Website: lowes
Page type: review-order
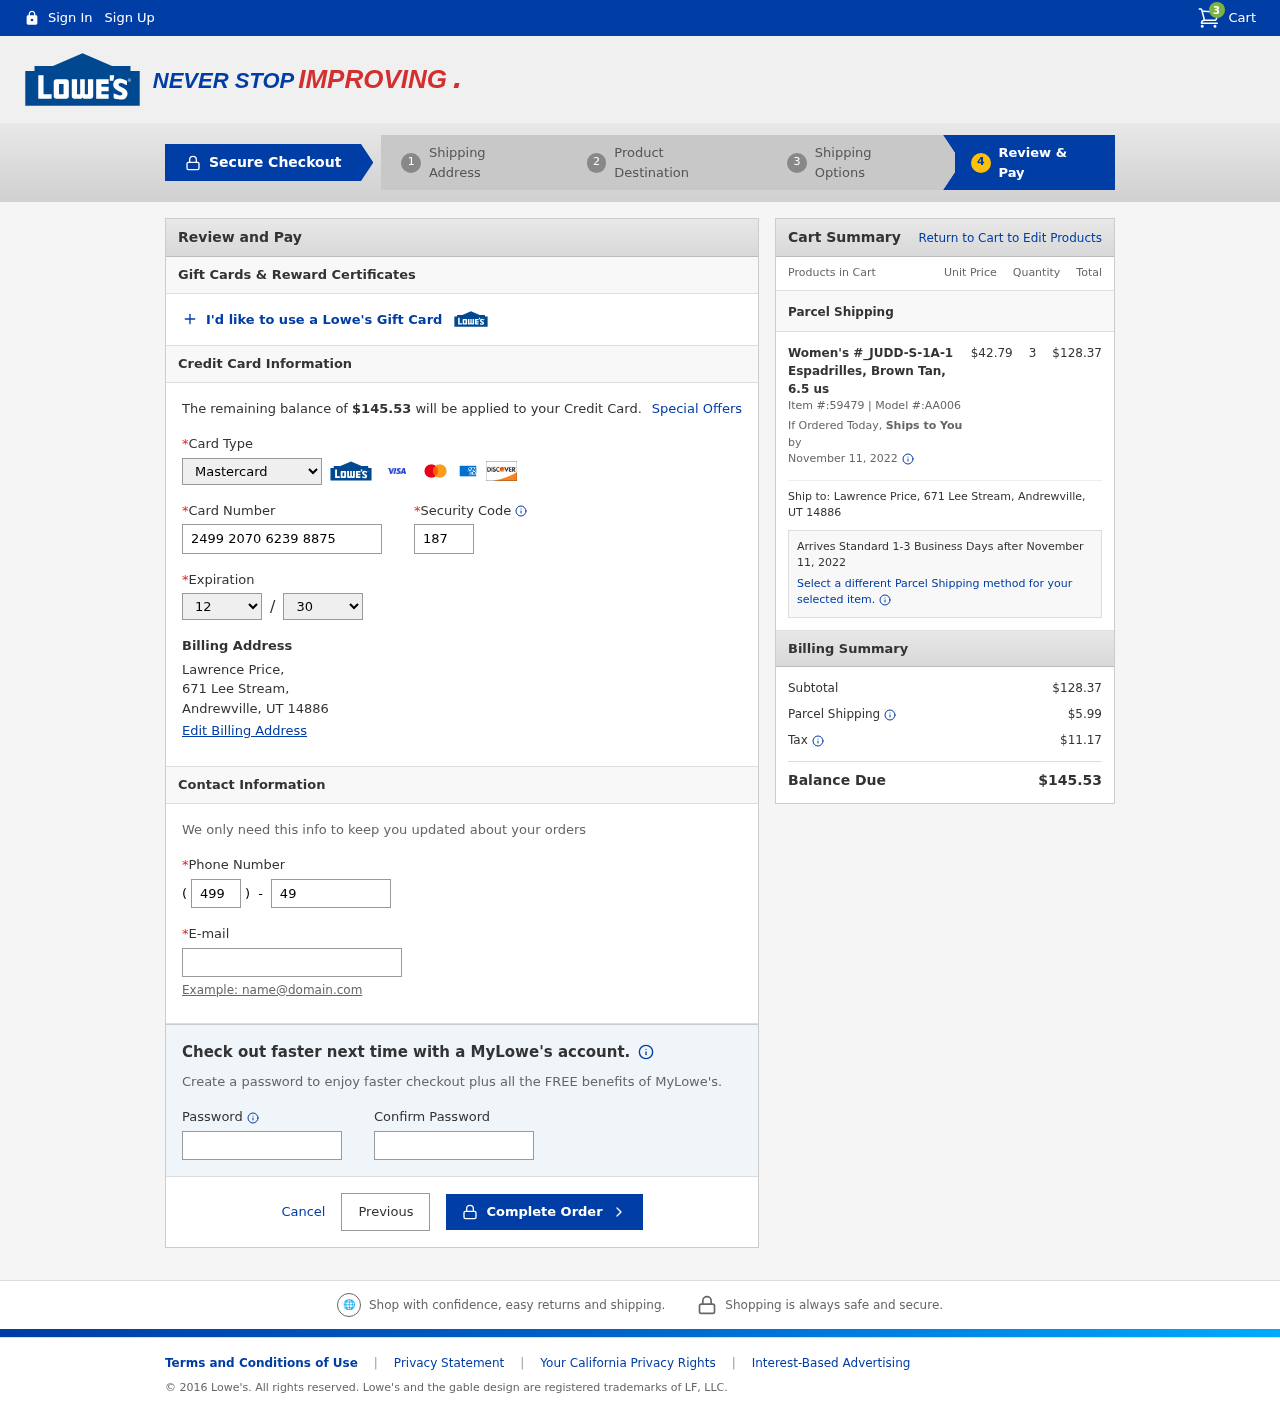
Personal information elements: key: PII_CARD_CVV
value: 187
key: PII_CARD_EXPIRY_MONTH
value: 12
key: PII_CARD_EXPIRY_YEAR
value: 30
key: PII_CARD_NUMBER
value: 2499 2070 6239 8875
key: PII_CARD_TYPE
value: Mastercard
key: PII_CITY
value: Andrewville
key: PII_EMAIL
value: lawrenceprice@hotmail.com
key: PII_FULLNAME
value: Lawrence Price,
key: PII_PHONE
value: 4993216699
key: PII_PHONE_AREA
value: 499
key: PII_POSTCODE
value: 14886
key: PII_STATE_ABBR
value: UT
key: PII_STREET
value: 671 Lee Stream,
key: PII_FULLNAME2
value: Lawrence Price
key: PII_STREET2
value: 671 Lee Stream
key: PII_CITY_STATE_ZIP2
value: Andrewville, UT 14886
Product elements: key: PRODUCT1_NAME
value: Women's #_JUDD-S-1A-1 Espadrilles, Brown Tan, 6.5 us
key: PRODUCT1_PRICE
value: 42.79
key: PRODUCT1_QUANTITY
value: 3
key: PRODUCT1_ITEM_NUMBER
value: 59479
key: PRODUCT1_MODEL_NUMBER
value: AA006
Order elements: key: ORDER_NUM_ITEMS
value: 3
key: ORDER_TOTAL
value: $145.53
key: ORDER_SHIPPING_DATE
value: November 11, 2022
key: ORDER_SUBTOTAL
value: $128.37
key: ORDER_SHIPPING_DATE2
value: November 11, 2022
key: ORDER_SUBTOTAL2
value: $128.37
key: ORDER_SHIPPING_COST
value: $5.99
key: ORDER_TAX
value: $11.17